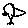
Label: bird